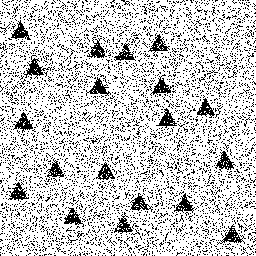
Squares: 0
Triangles: 19
Stars: 0
Total shapes: 19